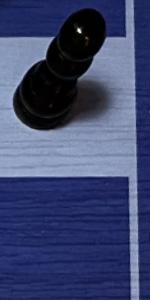
Label: Empty